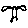
Label: bird